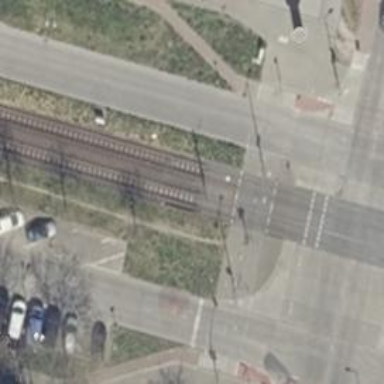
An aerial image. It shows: Tram crossing with traffic signals.